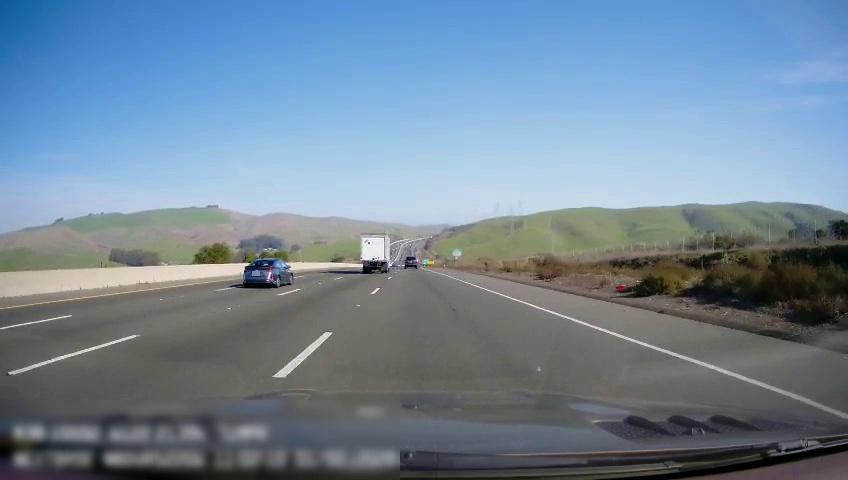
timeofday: Day
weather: Sunny
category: Drivable Space
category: Drivable Space
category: Vehicles | Car
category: Vehicles | Truck
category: Vehicles | SUV
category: Lanes | Alternate Lane
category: Lanes | Alternate Lane
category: Lanes | Alternate Lane
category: Lanes | Current Lane
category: Lanes | Alternate Lane